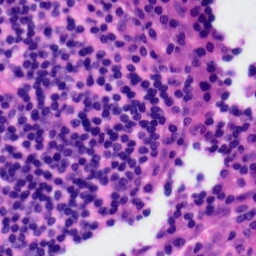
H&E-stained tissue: Tonsil